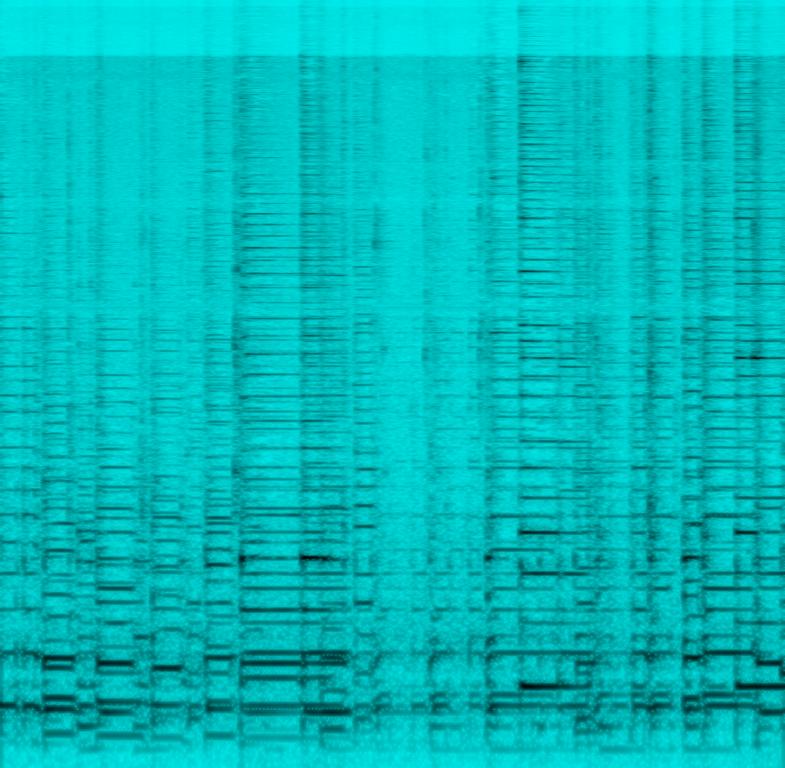
The low quality recording features a funky blues acoustic guitar melody. The recording is in mono, a bit noisy, reverberant - as it was probably recorded with a phone and it sounds passionate. There are also some strings creaking sounds, while the player is playing the instrument.